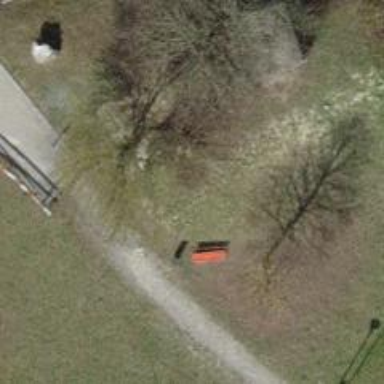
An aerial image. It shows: Bench for seating.